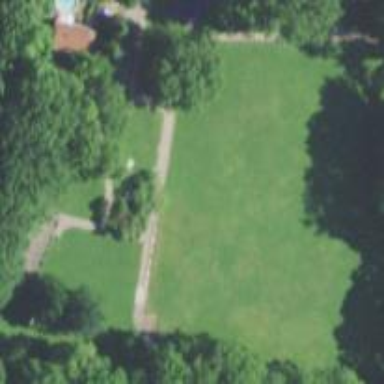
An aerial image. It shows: Park.